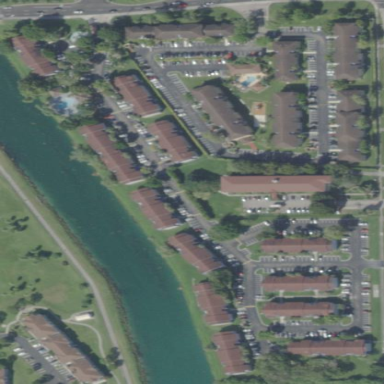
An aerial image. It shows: Residential area with apartments.